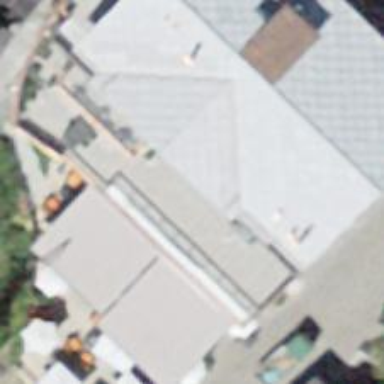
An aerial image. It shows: Restaurant.